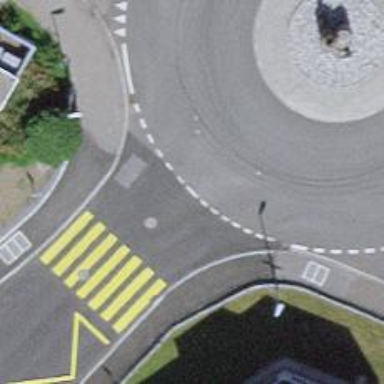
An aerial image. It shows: Road with "give way" sign.